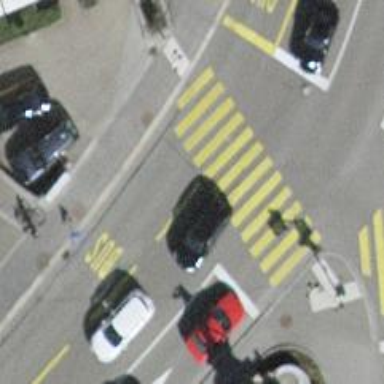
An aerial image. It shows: Road with traffic signals.